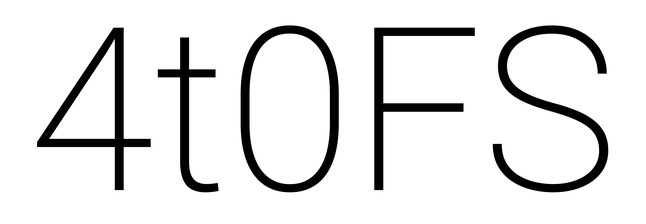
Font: Roboto_ExtraLight